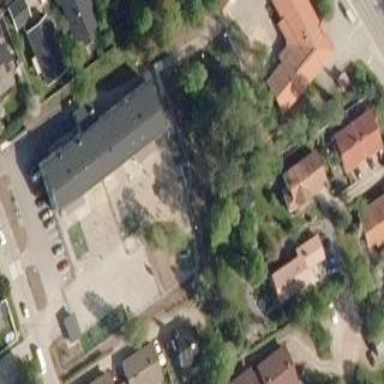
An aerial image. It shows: Kindergarten.